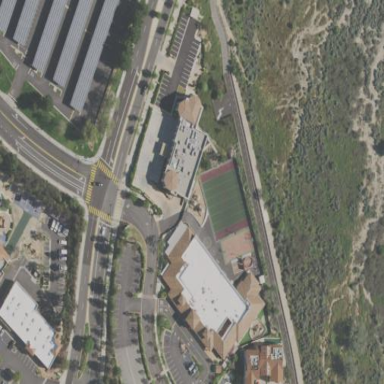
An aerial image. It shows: School.